RGB frame:
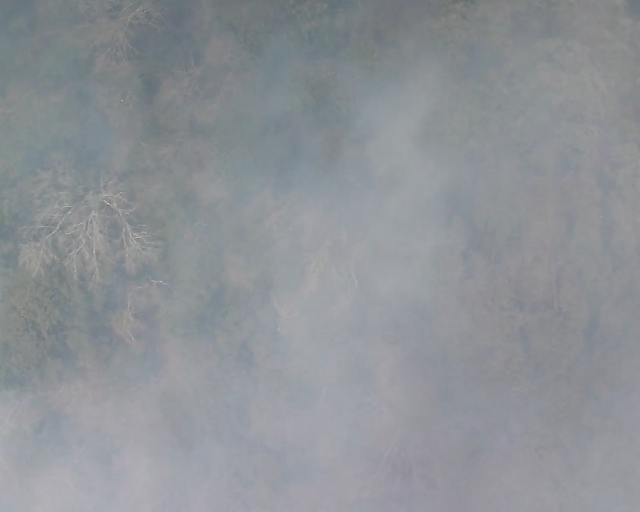
Thermal frame:
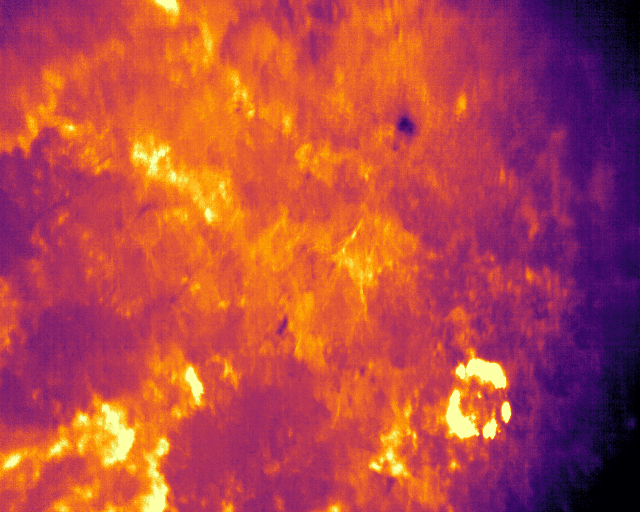
Captured: 2026-02-26 02:30:50
Pixels at or above 80 °C: 212 (fraction of frame: 0.000647)